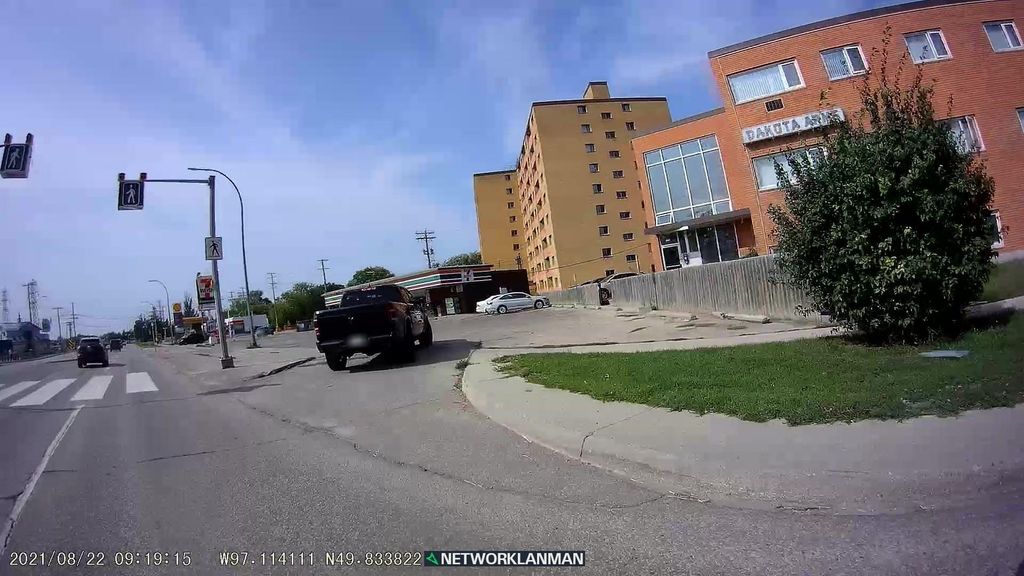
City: winnipeg